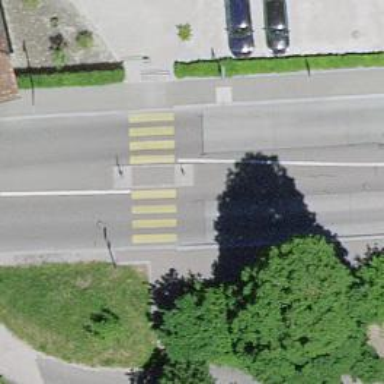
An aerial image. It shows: Uncontrolled zebra crossing with central island.